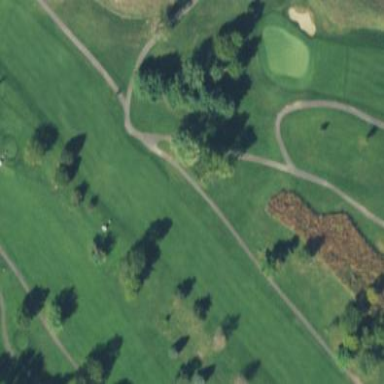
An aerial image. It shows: Grassy area designated as golf fairway.